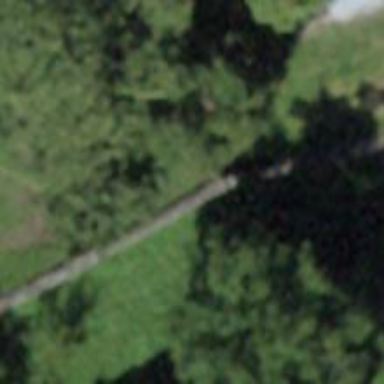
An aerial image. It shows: Wall barrier.